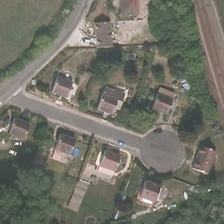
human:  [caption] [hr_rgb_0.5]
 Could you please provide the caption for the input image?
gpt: there are many houses with different styles in the residential region .

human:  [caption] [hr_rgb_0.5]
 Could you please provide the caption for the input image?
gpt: some buildings and many green trees are in a medium residential area .

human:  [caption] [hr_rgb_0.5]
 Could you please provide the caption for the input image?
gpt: there are many houses with different styles in the residential region .

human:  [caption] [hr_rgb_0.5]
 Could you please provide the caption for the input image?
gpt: some buildings and many green trees are in a medium residential area .

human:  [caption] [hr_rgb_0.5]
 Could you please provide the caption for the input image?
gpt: some buildings and many green trees are in a medium residential area .